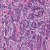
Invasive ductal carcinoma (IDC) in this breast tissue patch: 1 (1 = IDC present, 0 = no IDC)